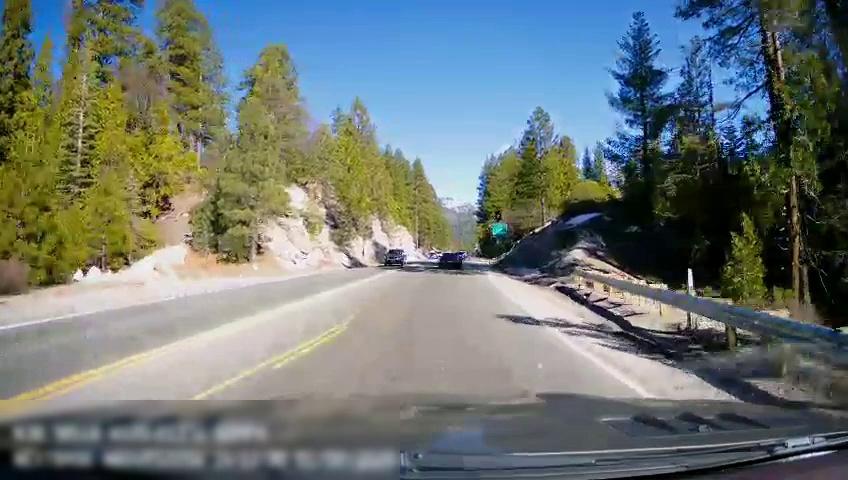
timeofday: Day
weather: Sunny
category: Drivable Space
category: Vehicles | Car
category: Vehicles | SUV
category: Lanes | Opposite Lane
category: Lanes | Current Lane
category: Lanes | Opposite Lane
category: Lanes | Current Lane
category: Traffic | Signs